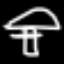
Label: mushroom